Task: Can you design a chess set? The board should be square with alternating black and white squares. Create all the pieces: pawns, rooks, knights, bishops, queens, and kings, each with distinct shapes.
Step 2864:
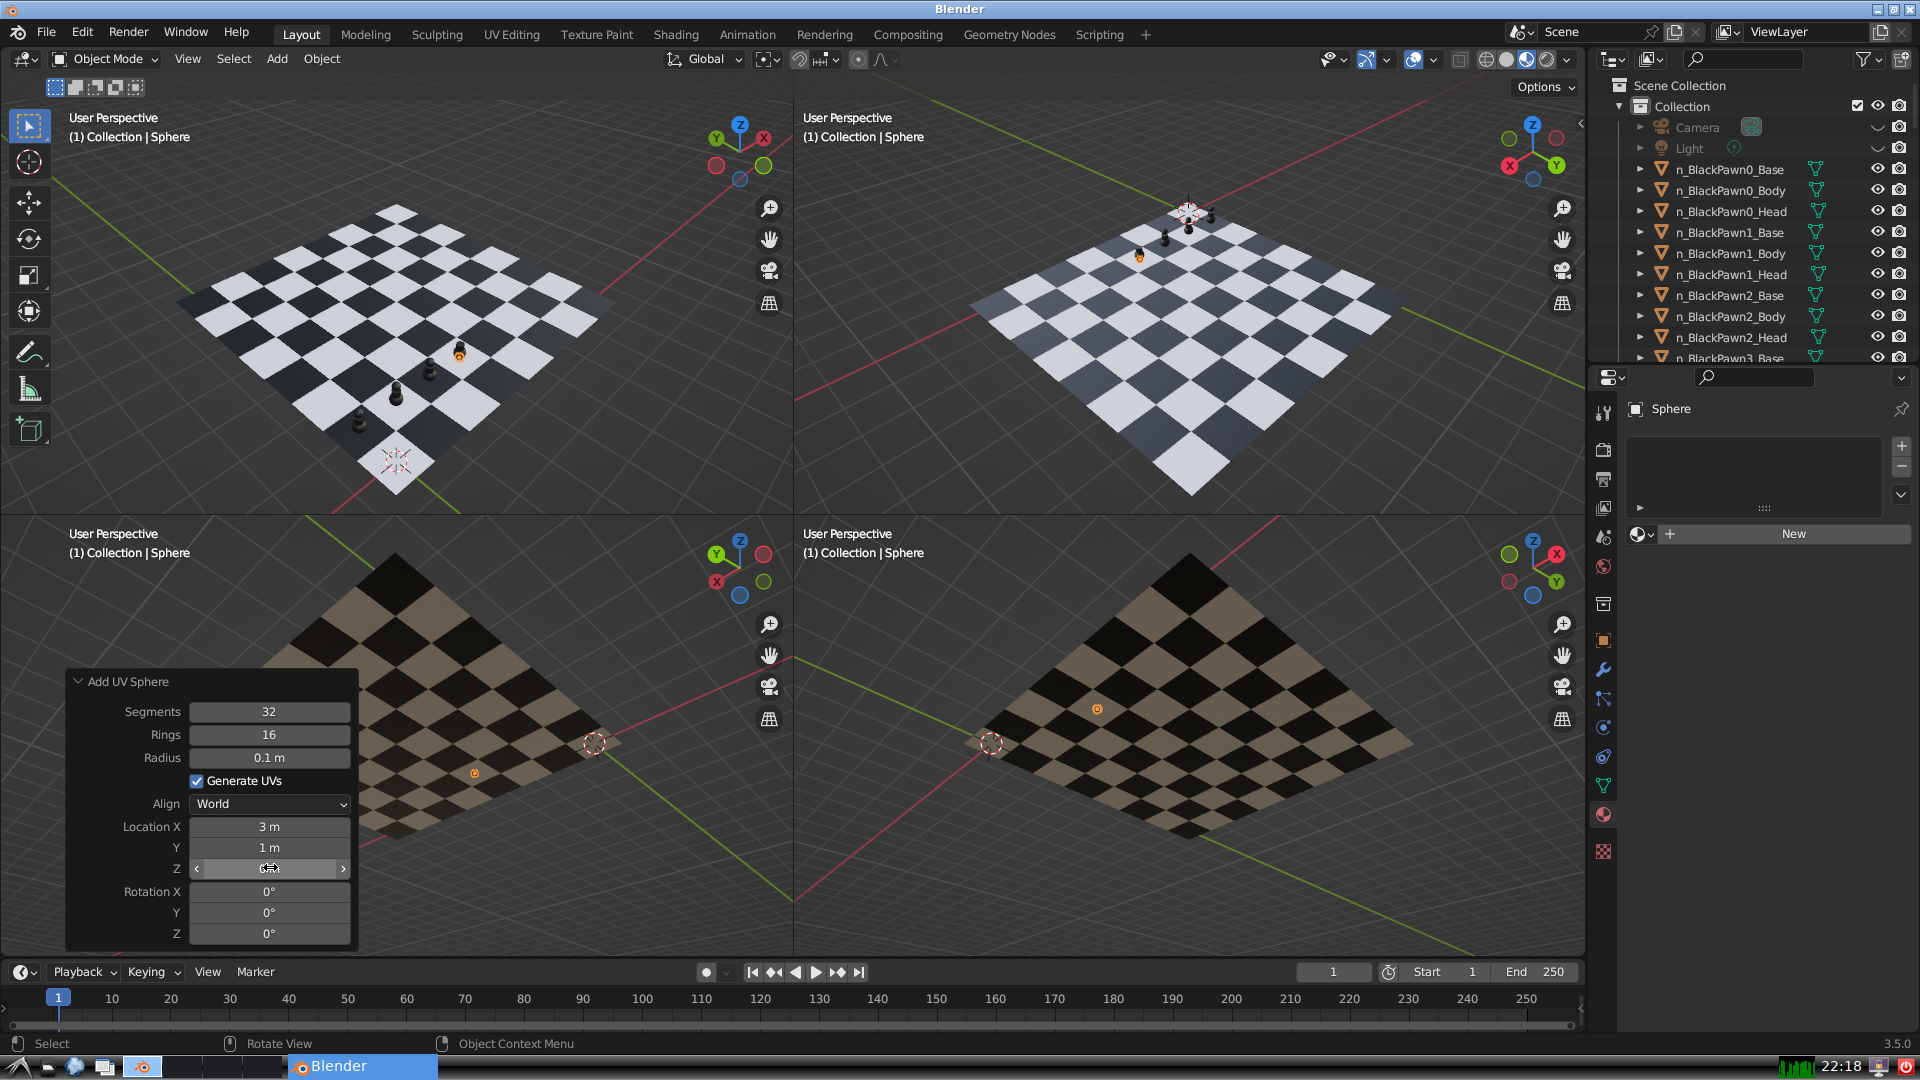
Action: click: no